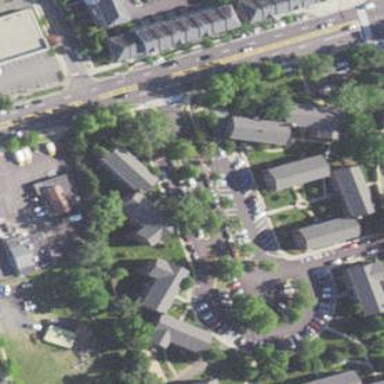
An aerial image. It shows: Residential area with apartments.